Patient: sex M, age 80
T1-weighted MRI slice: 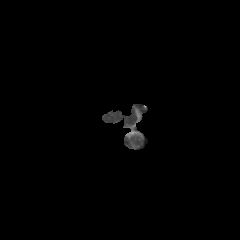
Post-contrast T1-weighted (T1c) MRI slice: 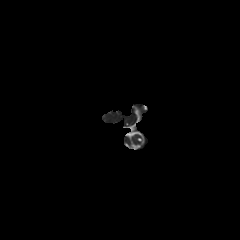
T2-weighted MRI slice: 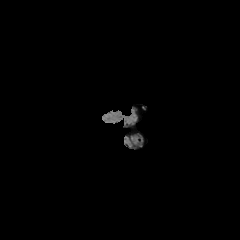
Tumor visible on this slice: no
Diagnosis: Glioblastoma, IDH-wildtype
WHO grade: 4